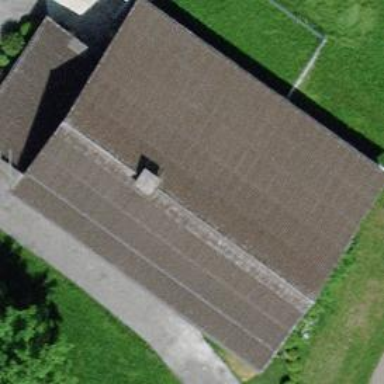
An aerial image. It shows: Farm auxiliary building.